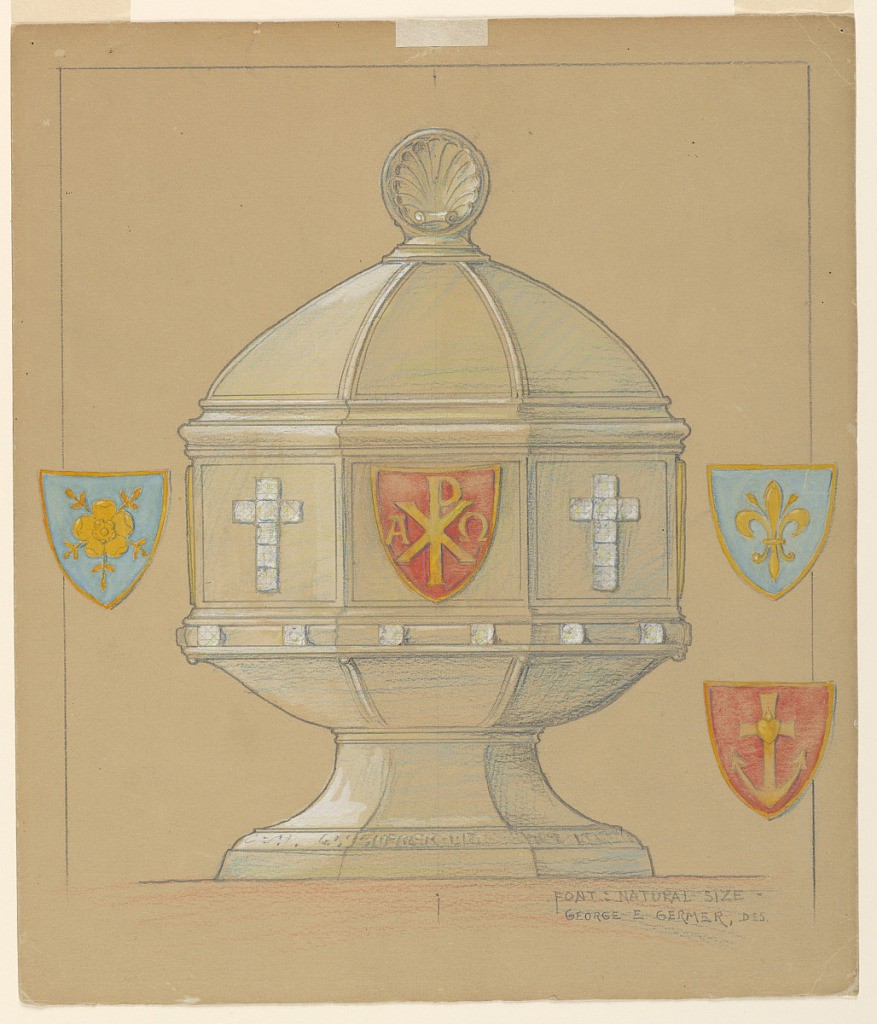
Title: Design for the Elevation of a Metal Baptismal Bowl
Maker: George E Germer, 1868 – 1936
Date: ca. 1928
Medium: Graphite, crayon, brush and blue, yellow, and red watercolor on cardboard
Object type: Drawing
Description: In the shape of a baptismal font with a cover; a shell is on top. Diamonds form crosses which alternate with shields in the panels of the parapet. The shields represent: A[p with descender bisecting an X; Greek letter omega]; a rose, a fleur-de-lys; [an anchor with a heart]. Those not visible in the decoration are shown beside it. More diamonds at the molding. Verso: incised corner ornament. [See accession ledger for illustrations.] Verso: incised corner ornament.